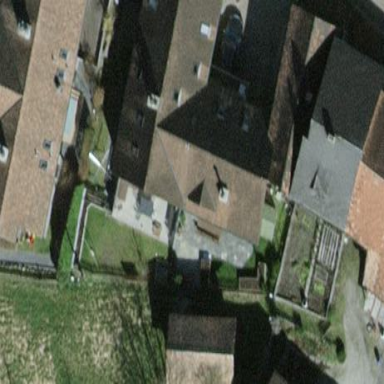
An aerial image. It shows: Semi-detached house.